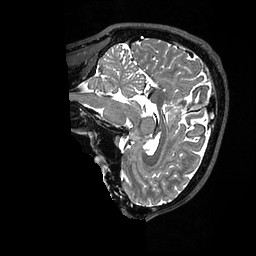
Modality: T2w
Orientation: sagittal
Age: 27
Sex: male
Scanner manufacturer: ge
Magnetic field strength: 3 T
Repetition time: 3.202 s
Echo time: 0.06629 s